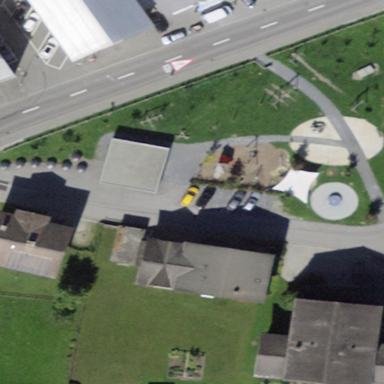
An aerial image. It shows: Playground area for leisure land.